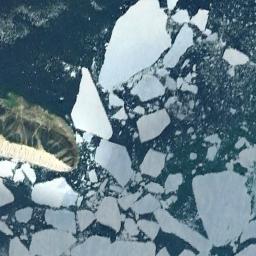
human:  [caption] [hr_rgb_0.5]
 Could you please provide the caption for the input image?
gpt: There are many ice on the blue sea next to the land .

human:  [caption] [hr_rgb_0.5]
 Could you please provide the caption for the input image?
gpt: A large piece of ice and many small pieces of ice around it form a sparse large piece floating on the blue sea with green plants in the sea .

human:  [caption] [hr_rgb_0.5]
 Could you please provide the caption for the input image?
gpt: A lot of sea ice of different sizes gathers together and the color of the seawater is light blue .

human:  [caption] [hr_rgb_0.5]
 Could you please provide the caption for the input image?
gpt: There are different shapes of sea ice .

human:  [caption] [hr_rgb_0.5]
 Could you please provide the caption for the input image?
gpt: There are many pieces of sea ice beside the mainland .